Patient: sex M, age 50
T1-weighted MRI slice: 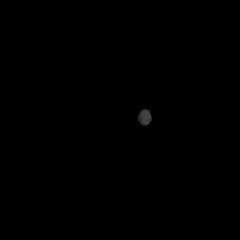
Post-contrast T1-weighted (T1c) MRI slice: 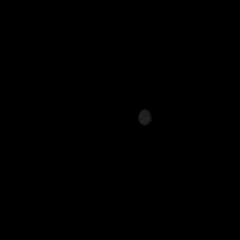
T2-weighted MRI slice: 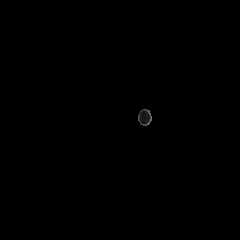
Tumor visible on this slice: no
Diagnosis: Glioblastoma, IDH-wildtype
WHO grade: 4